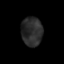
Tissue: skin
Cell type: Epithelial cells
Senescence score: 0.2851
Nuclear area (px): 604
Mean DAPI intensity: 42.887